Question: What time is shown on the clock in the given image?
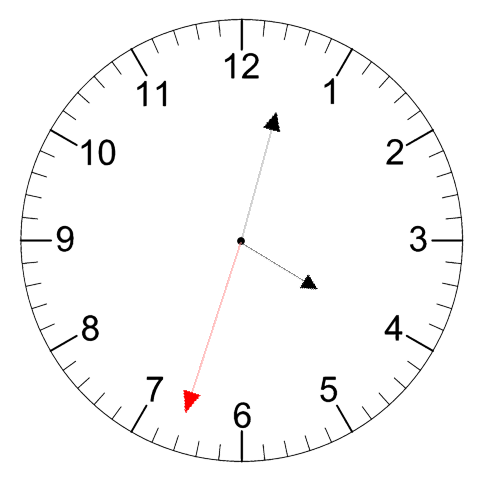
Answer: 04:02:33